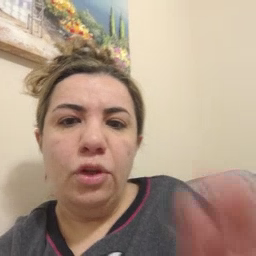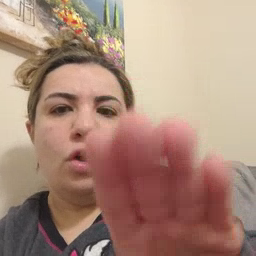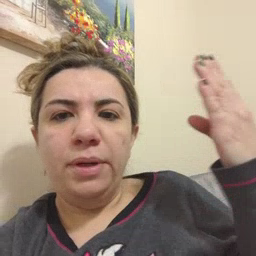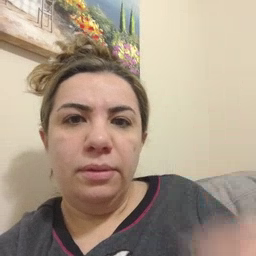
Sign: open